Question: My webview opens up a specific URL, and I have it set up where if a user taps the search button, the following dialogue appears:

How do I allow a user to share the url string when they tap each respective button? This is what I have so far:
'''
- (IBAction)shareButtonAction:(id)sender {
UIActionSheet *popup = [[UIActionSheet alloc] initWithTitle:@"Select Sharing option:" delegate:self cancelButtonTitle:@"Cancel" destructiveButtonTitle:nil otherButtonTitles:
@"Share via E-mail",
@"Share via iMessage",
nil];
popup.tag = 1;
[popup showInView:[UIApplication sharedApplication].keyWindow];
}
- (void)actionSheet:(UIActionSheet *)popup clickedButtonAtIndex:(NSInteger)buttonIndex {
switch (popup.tag) {
case 1: {
switch (buttonIndex) {
case 0:
NSLog(@"lets share on email");
break;
case 1:
NSLog(@"lets share on iMessage");
break;
default:
break;
}
break;
}
default:
break;
}
}
'''
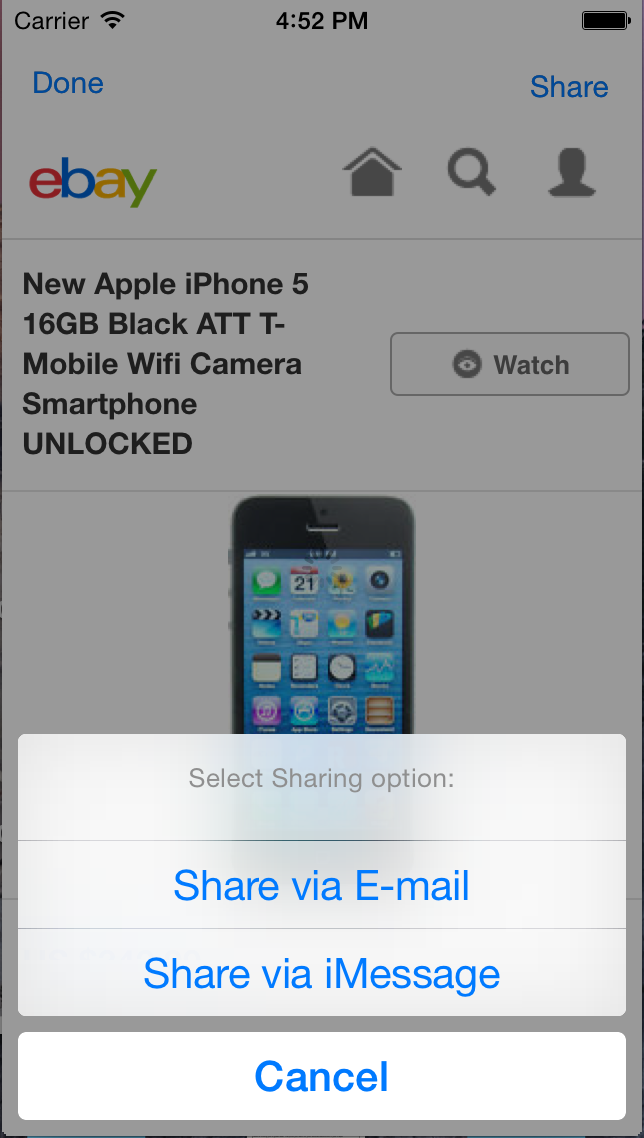
Answer: Sharing by email and message is using the same framework, these is the steps:
1. Add the framework MessageUI into your project.
2. Import the header in your class: #import <MessageUI/MessageUI.h>
3. Implements the sharing code
Use <URL> to share by email:
'''
if ([MFMailComposeViewController canSendMail]) {
MFMailComposeViewController *mailController = [[MFMailComposeViewController alloc] init];
[mailController setMailComposeDelegate:self];
[mailController setSubject:@"Your subject"];
[mailController setToRecipients:@[@"email1", @"email2"];
[mailController setMessageBody:@"Your body" isHTML:NO];
[self presentViewController:mailController animated:YES completion:nil];
}
// Then implement the delegate method
- (void)mailComposeController:(MFMailComposeViewController*)controller didFinishWithResult:(MFMailComposeResult)result error:(NSError*)error {
[self dismissViewControllerAnimated:YES completion:nil];
}
'''
And <URL> to share by message:
'''
if ([MFMessageComposeViewController canSendText]) {
MFMessageComposeViewController *messageController = [[MFMessageComposeViewController alloc] init];
[messageController setMessageComposeDelegate:self];
[messageController setRecipients:[NSArray arrayWithObject:@"recipient"]];
[messageController setBody:@"Your body"];
[self presentViewController:messageController animated:NO completion:nil];
}
// Then implement the delegate method
- (void)messageComposeViewController:(MFMessageComposeViewController *)controller didFinishWithResult:(MessageComposeResult)result {
[self dismissViewControllerAnimated:YES completion:nil];
}
'''